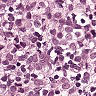
Metastatic tissue present: yes